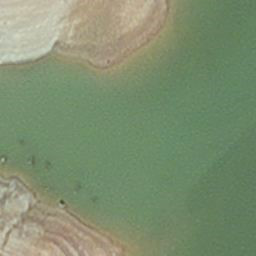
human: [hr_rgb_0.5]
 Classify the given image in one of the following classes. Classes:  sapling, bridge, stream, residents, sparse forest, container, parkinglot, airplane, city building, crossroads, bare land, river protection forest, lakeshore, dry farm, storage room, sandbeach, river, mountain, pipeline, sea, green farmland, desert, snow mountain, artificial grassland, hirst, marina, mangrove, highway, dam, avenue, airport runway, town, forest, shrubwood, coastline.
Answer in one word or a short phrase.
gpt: hirst